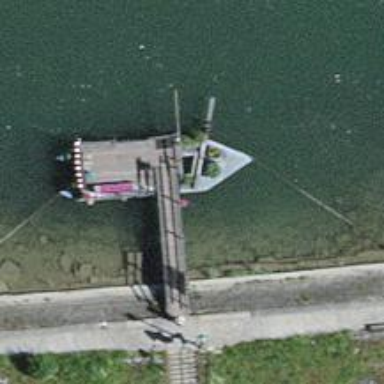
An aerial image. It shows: Ferry with cable system.